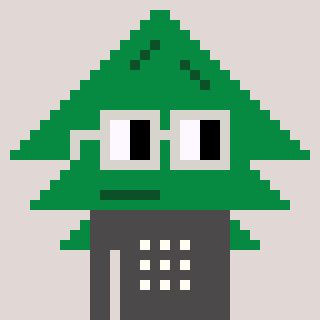
a pixel art character with square light gray glasses, a fir-shaped head and a grayscale-colored body on a warm background